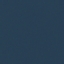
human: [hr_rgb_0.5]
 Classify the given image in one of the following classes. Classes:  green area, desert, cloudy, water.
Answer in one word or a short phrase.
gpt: water